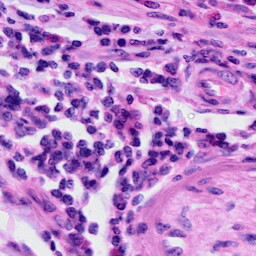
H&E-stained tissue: Cervix